Question: I have a 'TableLayout' which I populate with a bunch of 'ImageView's so that the user can draw a diagram with icons on the side. But for some reason the 'TableRow's aren't starting from the edge of the table, but rather a few pixels in, this gives the layout an ugly look which I want to get rid of. I don't have any margin/padding assigned so I have no idea why this is happening. My 'TableLayout' is inside a 'HorizontalScrollView' and 'VerticalScrollView' so that I can scroll across the table.

Here is the xml(the 'ImageViews's are being dynamically added)
'''
<RelativeLayout
android:layout_width="wrap_content"
android:layout_height="match_parent"
xmlns:android="http://schemas.android.com/apk/res/android"
android:gravity="left">
<ScrollView xmlns:android="http://schemas.android.com/apk/res/android"
android:layout_width="700dp"
android:layout_height="wrap_content"
android:id="@+id/mainScrollView"
android:layout_alignParentTop="true"
android:layout_toRightOf="@+id/lvTools"
android:layout_marginTop="60dp"
android:background="@drawable/rectangle"
android:layout_marginBottom="4dp"
android:layout_toLeftOf="@+id/editScrollView">
<HorizontalScrollView xmlns:android="http://schemas.android.com/apk/res/android"
android:layout_width="wrap_content" android:layout_height="fill_parent">
<TableLayout
android:layout_width="fill_parent"
android:layout_height="fill_parent"
android:layout_marginLeft="30dp"
android:id="@+id/drawTable"
android:visibility="visible"></TableLayout>
</HorizontalScrollView>
</ScrollView>
<ListView
android:layout_width="85dp"
android:layout_height="wrap_content"
android:id="@+id/lvTools"
android:layout_alignParentTop="true"
android:layout_alignParentLeft="true"
android:layout_marginTop="60dp"
android:background="@drawable/rectangle" />
<Button
android:background="@drawable/custom_buttons"
android:layout_width="170dp"
android:layout_height="wrap_content"
android:text="New Drawing"
android:id="@+id/btnNew"
android:layout_alignParentTop="true"
android:layout_alignParentLeft="true"
android:layout_marginTop="5dp"
android:layout_marginLeft="10dp"
android:onClick="onClick" />
<Button
android:background="@drawable/custom_buttons"
android:layout_width="170dp"
android:layout_height="wrap_content"
android:text="Load Drawing"
android:id="@+id/btnLoad"
android:layout_alignParentTop="true"
android:layout_alignParentRight="true"
android:layout_marginTop="5dp"
android:layout_marginRight="10dp"
android:onClick="onClick" />
<ScrollView
android:layout_width="wrap_content"
android:layout_height="wrap_content"
android:id="@+id/editScrollView"
android:background="@drawable/rectangle"
android:layout_alignParentBottom="true"
android:layout_alignParentRight="true"
android:layout_alignParentEnd="true"
android:layout_alignTop="@+id/mainScrollView">
<LinearLayout
android:orientation="vertical"
android:layout_width="243dp"
android:layout_height="match_parent"
android:id="@+id/editLayout">
</LinearLayout>
</ScrollView>
'''
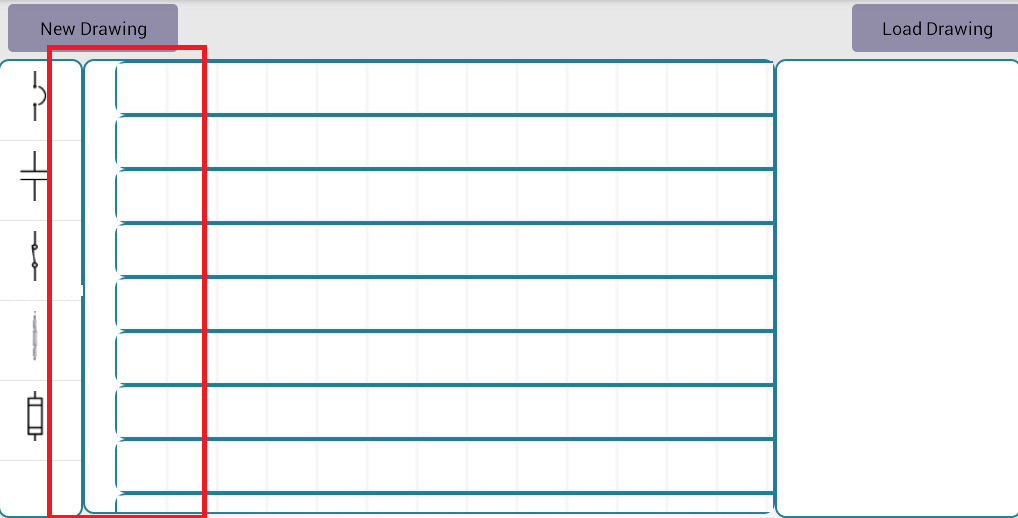
Answer: Remove this attribute from your 'TableLayout'.
'''
android:layout_marginLeft="30dp"
'''